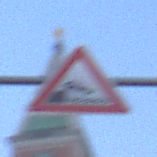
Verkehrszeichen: Ufer
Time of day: Dawn
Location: Outdoor (Urban)
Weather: Clear
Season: NotSpecified
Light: Natural